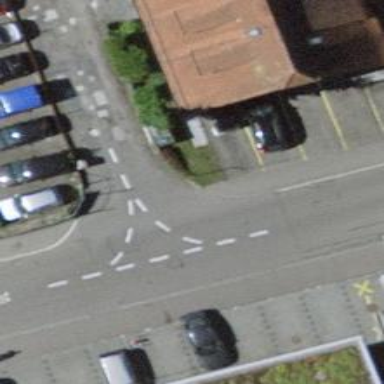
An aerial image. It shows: Kerb barrier.